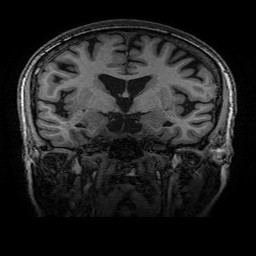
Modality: T1w
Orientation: sagittal
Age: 64
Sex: female
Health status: healthy
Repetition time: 2.53 s
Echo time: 0.0034 s